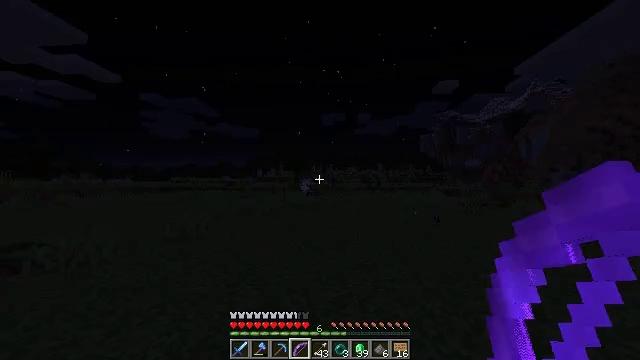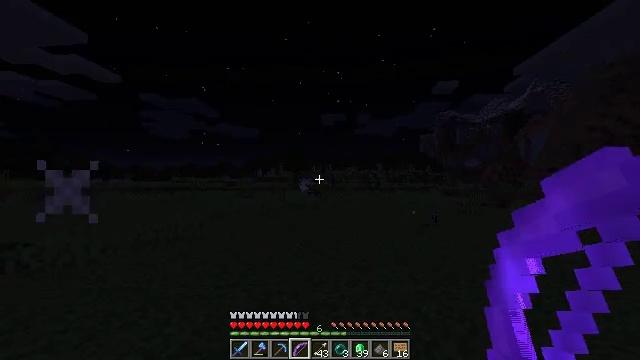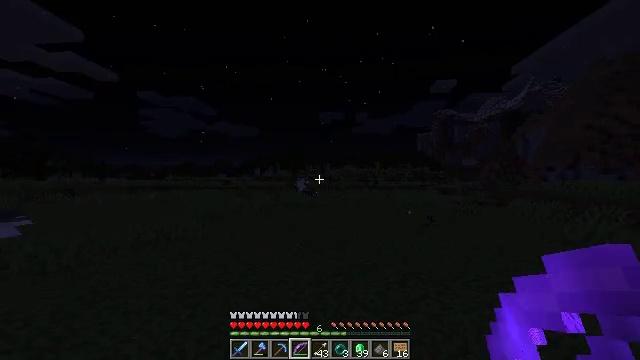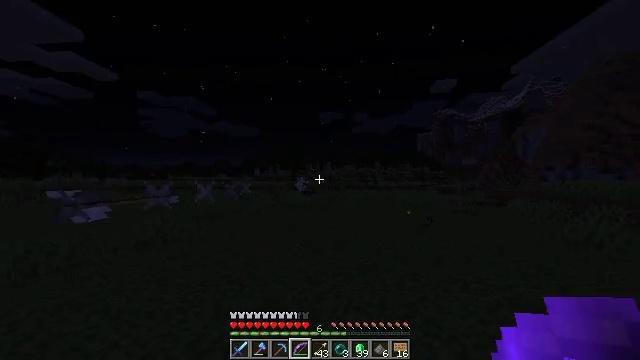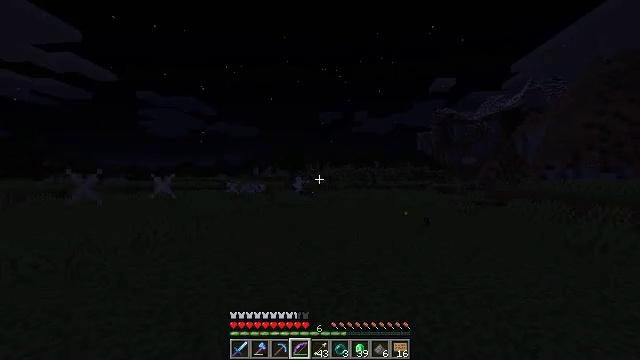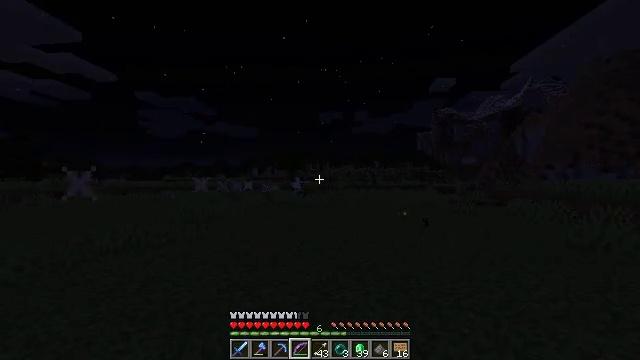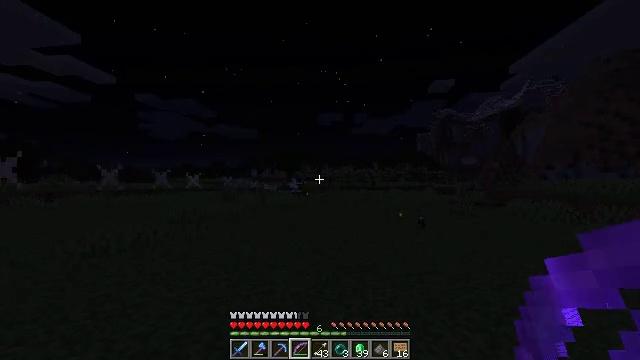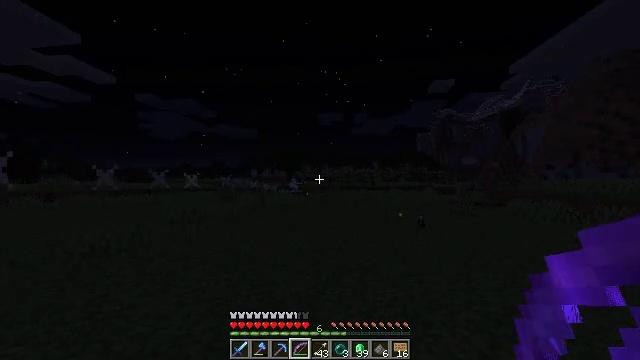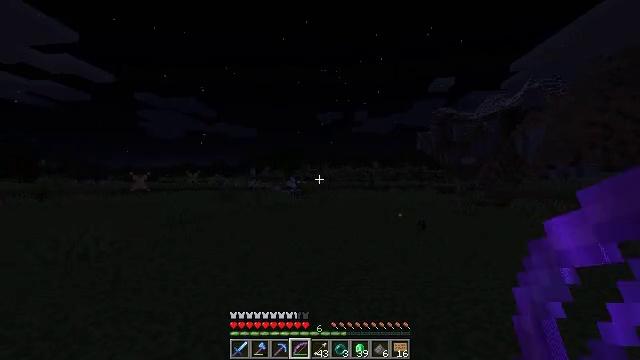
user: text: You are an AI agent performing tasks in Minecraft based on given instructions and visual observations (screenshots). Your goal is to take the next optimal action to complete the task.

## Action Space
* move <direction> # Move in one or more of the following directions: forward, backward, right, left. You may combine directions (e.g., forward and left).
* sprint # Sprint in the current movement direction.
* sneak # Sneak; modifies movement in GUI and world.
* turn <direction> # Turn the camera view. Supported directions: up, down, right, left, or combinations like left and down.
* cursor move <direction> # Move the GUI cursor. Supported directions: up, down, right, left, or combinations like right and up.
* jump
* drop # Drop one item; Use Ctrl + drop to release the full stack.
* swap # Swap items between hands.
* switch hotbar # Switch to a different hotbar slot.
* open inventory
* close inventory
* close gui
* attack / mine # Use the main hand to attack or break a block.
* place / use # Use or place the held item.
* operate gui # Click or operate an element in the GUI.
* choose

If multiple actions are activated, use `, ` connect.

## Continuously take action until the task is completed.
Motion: motion action
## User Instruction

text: Hunt a spider.
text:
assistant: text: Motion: move forward and move right, sprint
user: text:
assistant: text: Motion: move forward and move right, sprint
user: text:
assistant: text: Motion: move forward and move right, sprint
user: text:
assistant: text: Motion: move forward and move right, sprint
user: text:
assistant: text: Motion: move forward and move right, sprint
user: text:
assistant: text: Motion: move forward and move right, sprint
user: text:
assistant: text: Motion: move forward, sprint
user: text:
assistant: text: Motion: move forward, sprint
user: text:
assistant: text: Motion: sprint